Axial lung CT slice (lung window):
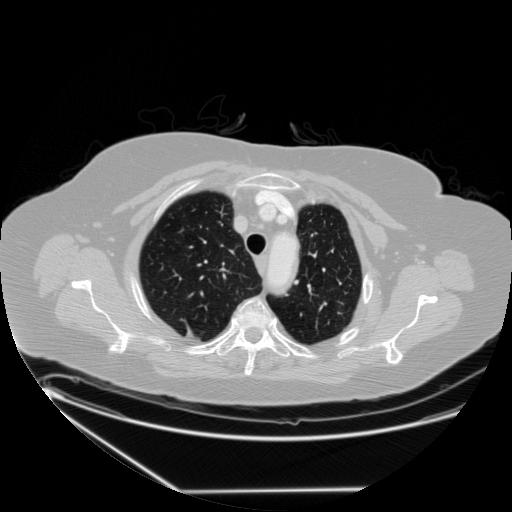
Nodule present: no